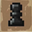
Piece: bP